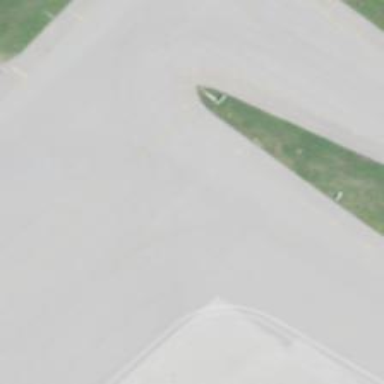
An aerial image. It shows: Image of taxiway at airport.